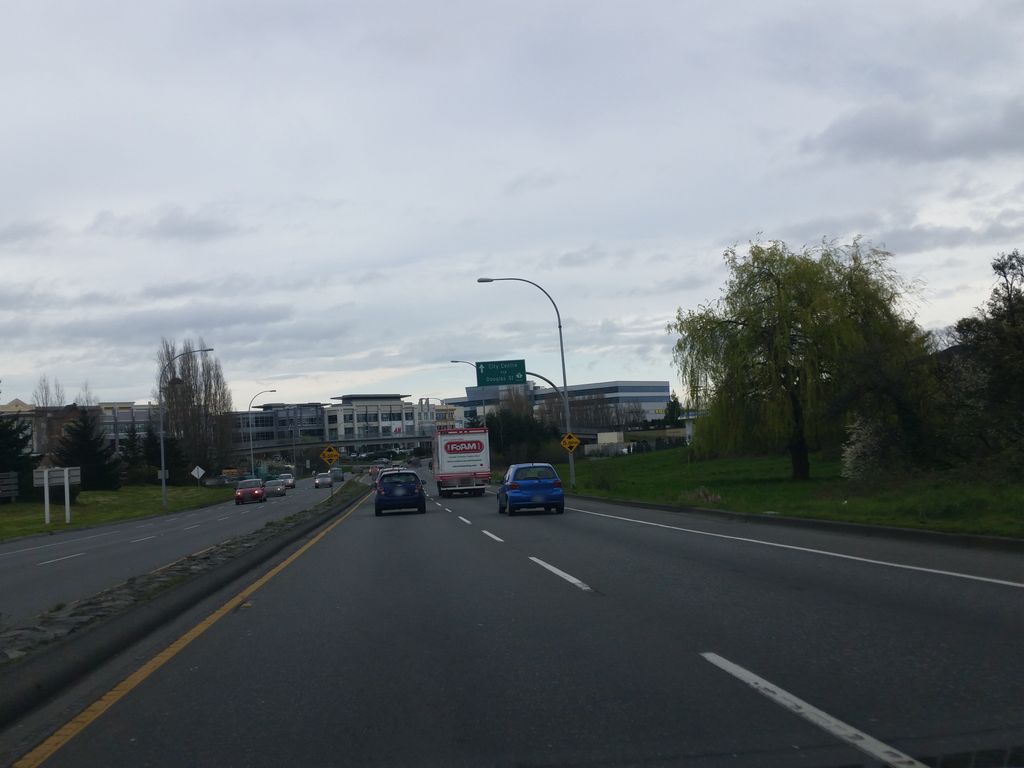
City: victoria